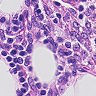
Metastatic tissue present: no